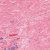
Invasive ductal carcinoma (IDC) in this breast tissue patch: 0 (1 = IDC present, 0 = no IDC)